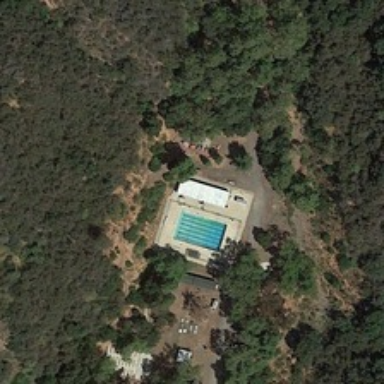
There is a square house in the middle of the forest .